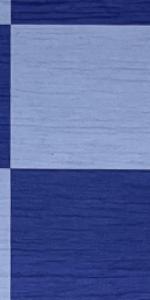
Label: Empty